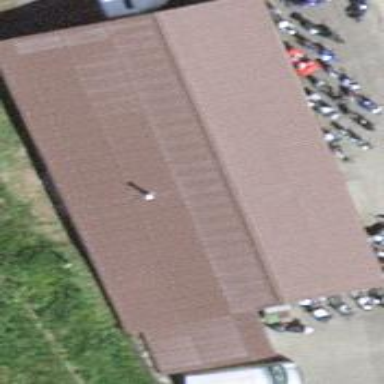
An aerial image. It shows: Commercial building.